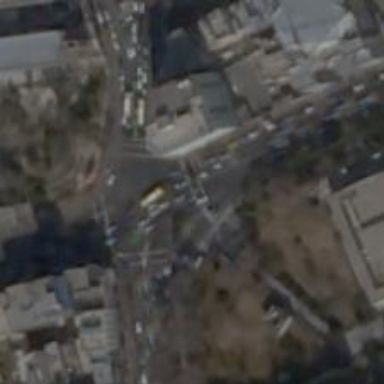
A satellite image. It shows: Crossing on the road.